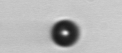
Label: bead